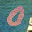
Label: 0